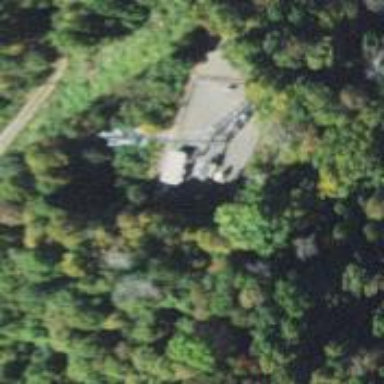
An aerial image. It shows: Communication mast tower.